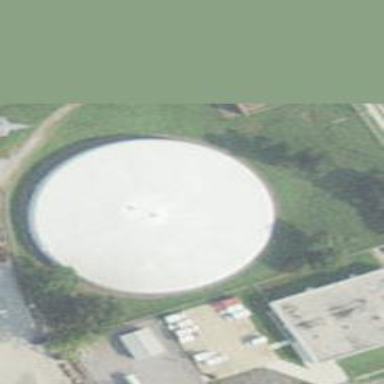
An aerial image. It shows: Water tower that is man-made.